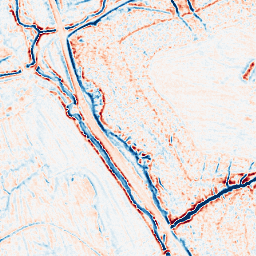
Category: edge_preserving
Decomposition family: bilateral
Decomposition parameters: d: 9
sigma_color: 150
sigma_space: 100
Upsampling method: sinc_blackman
Upsampling parameters: scale: 2
kernel_size: 4
Upsampling scale: 2